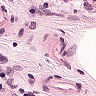
Metastatic tissue present: no